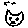
Label: cat